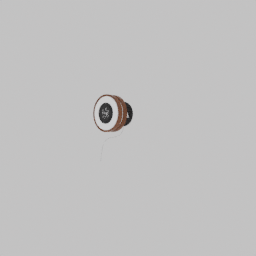
Label: lighting